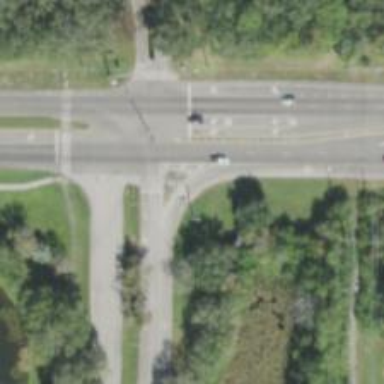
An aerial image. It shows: Zebra crossing on the road.